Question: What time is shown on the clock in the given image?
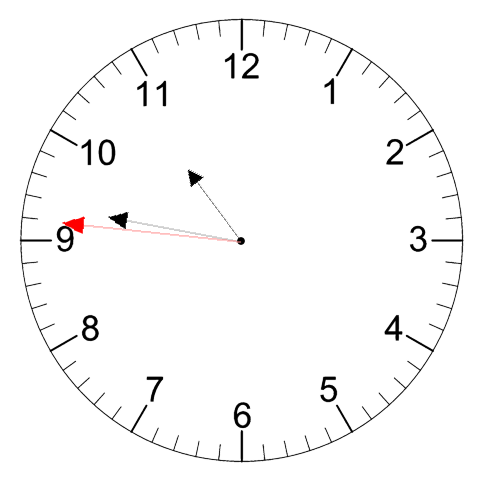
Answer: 10:46:46